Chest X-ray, PA view. Patient: 55 years old, sex M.
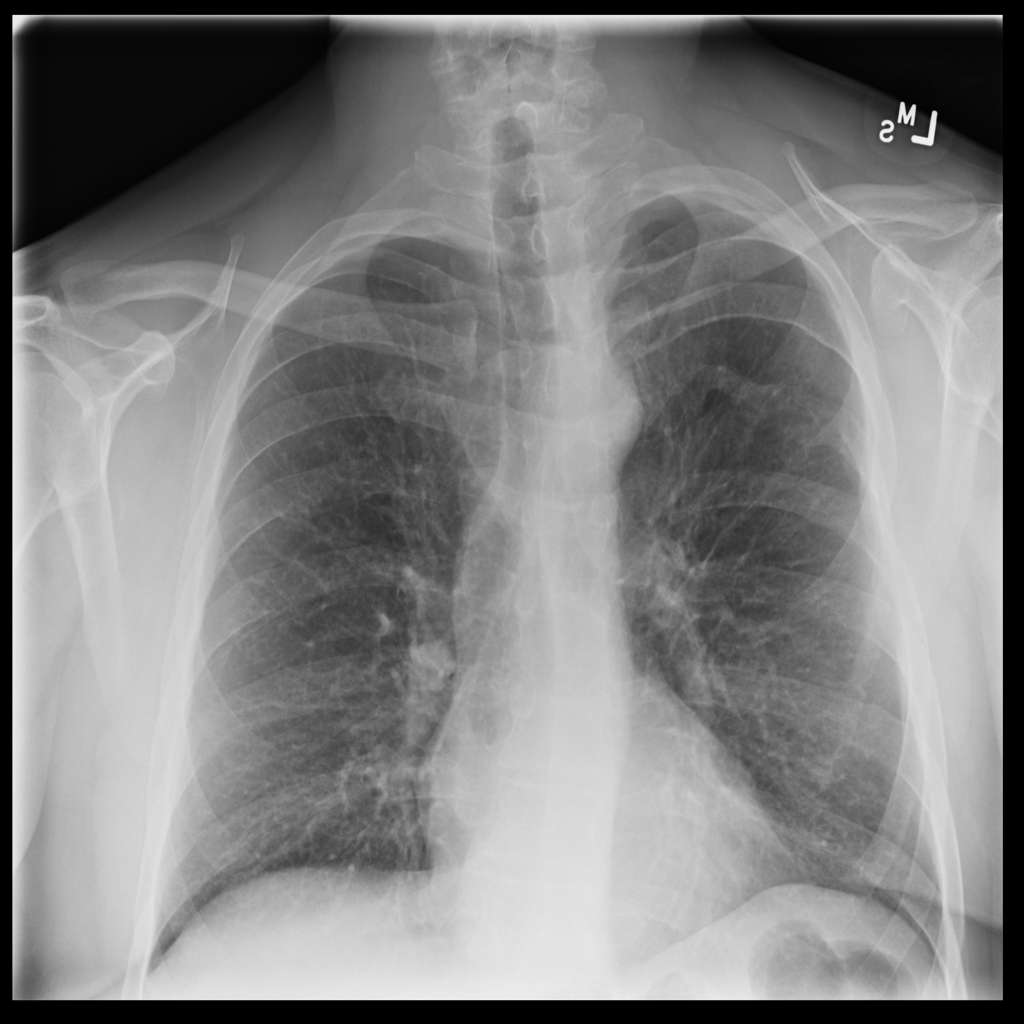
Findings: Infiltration